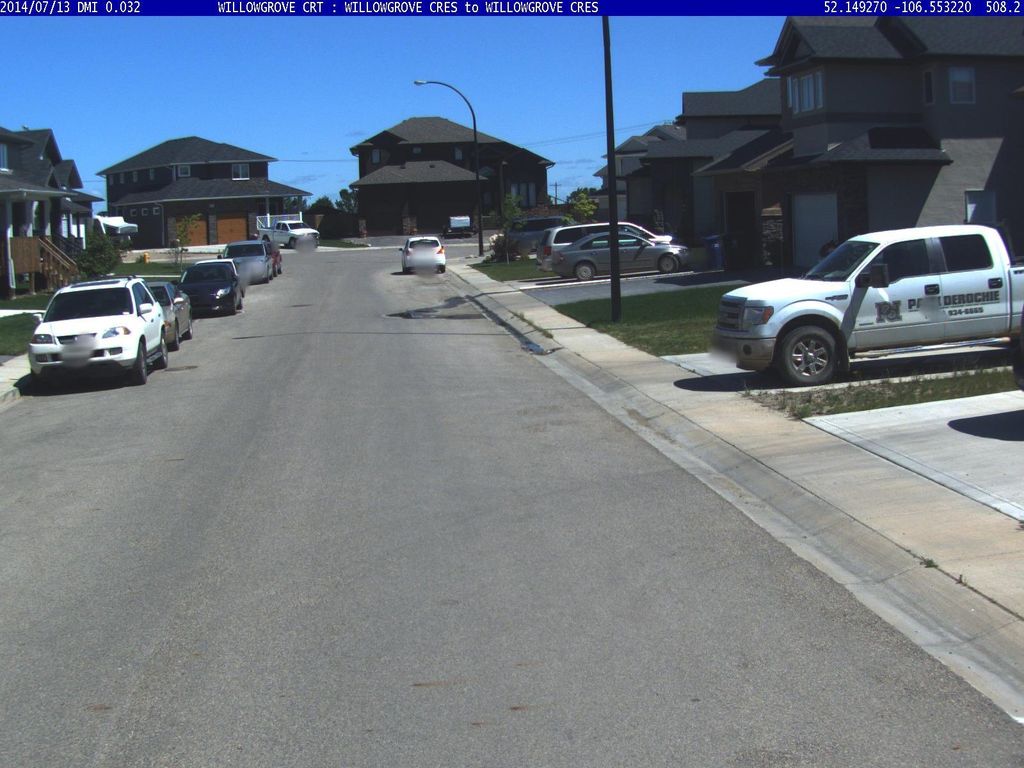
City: saskatoon